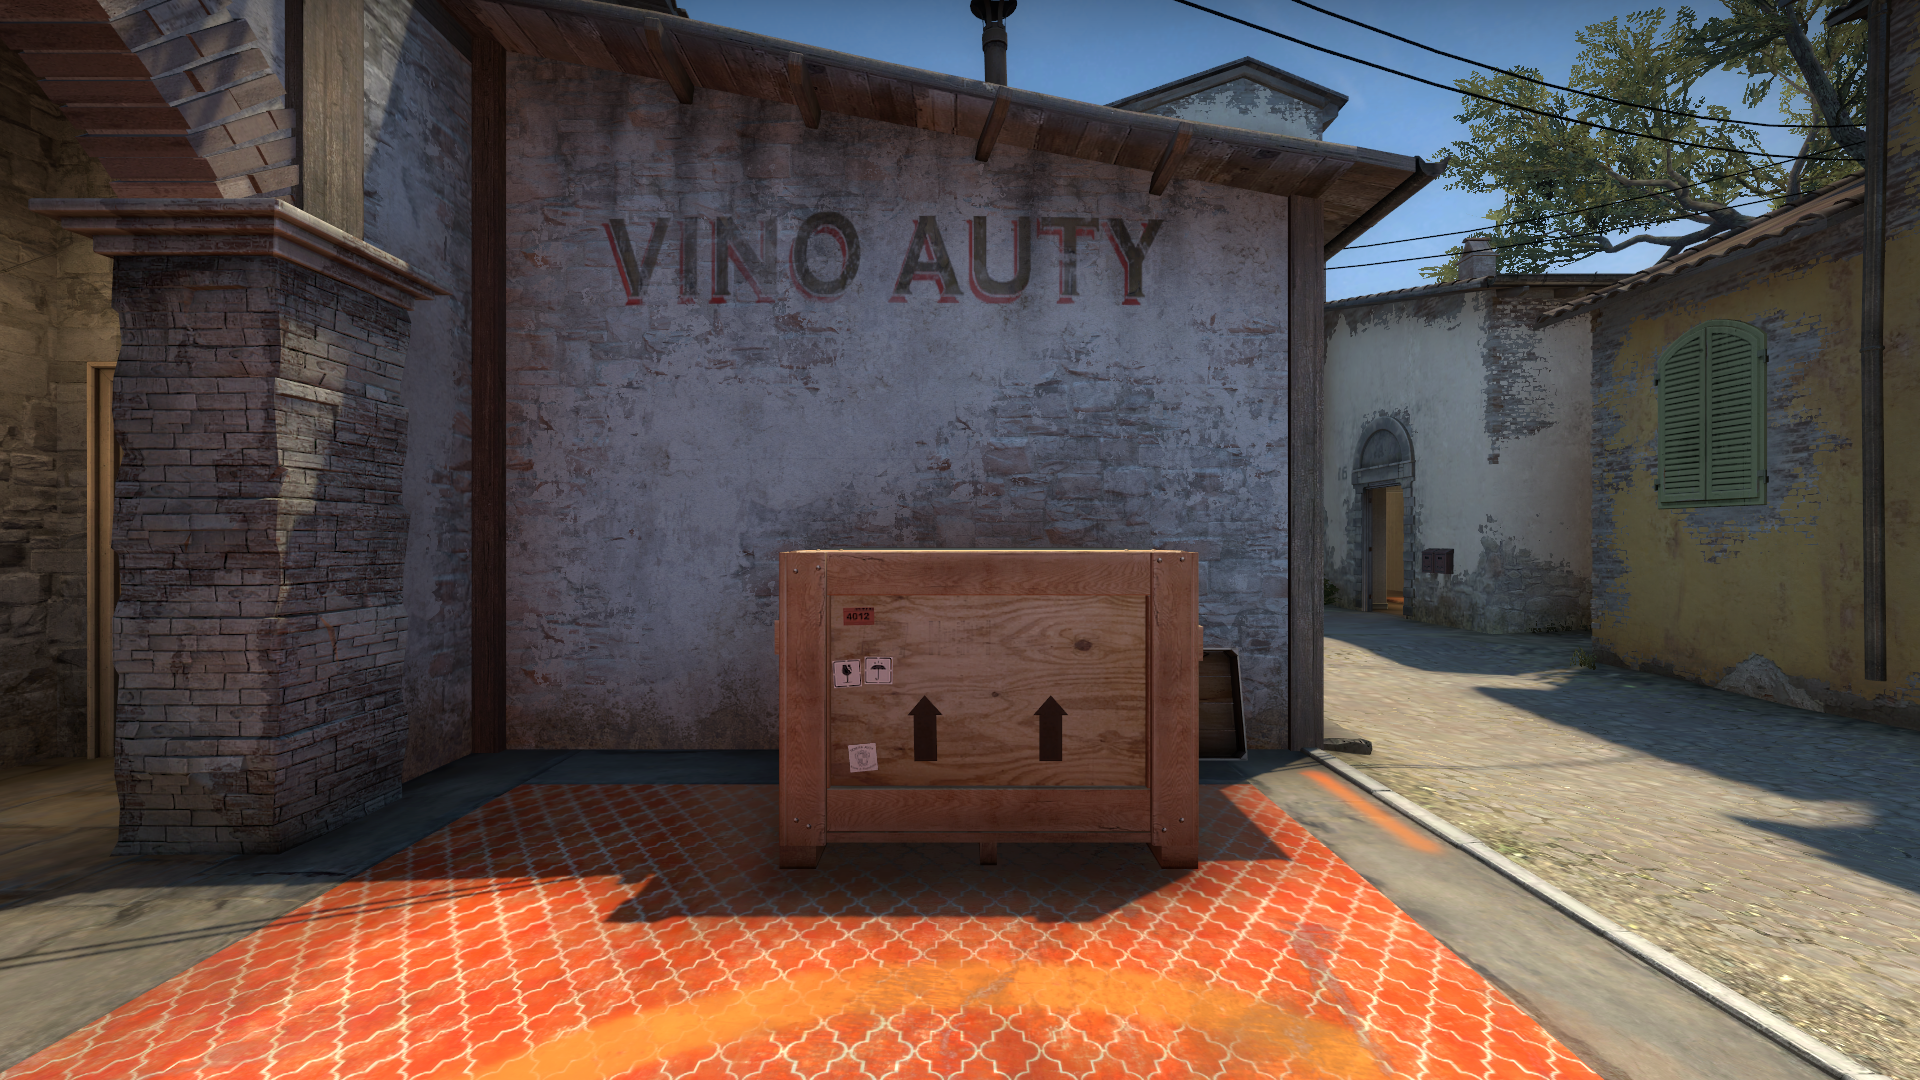
Map: de_inferno